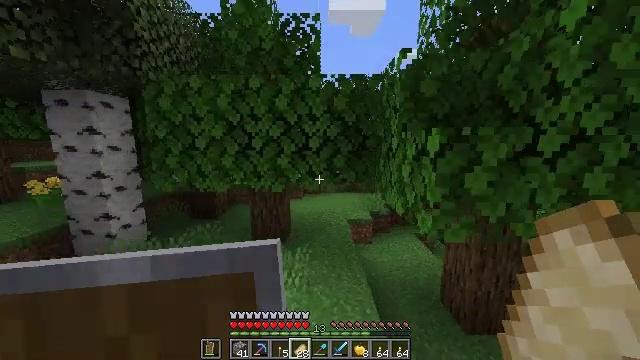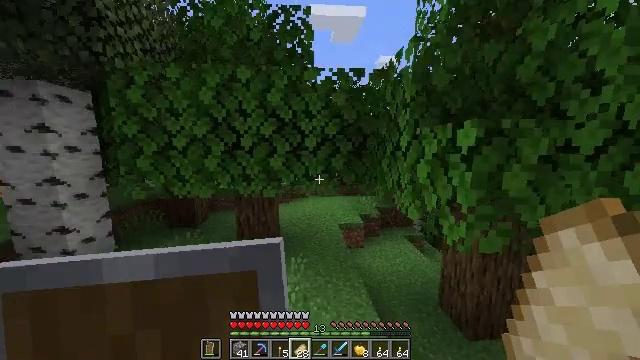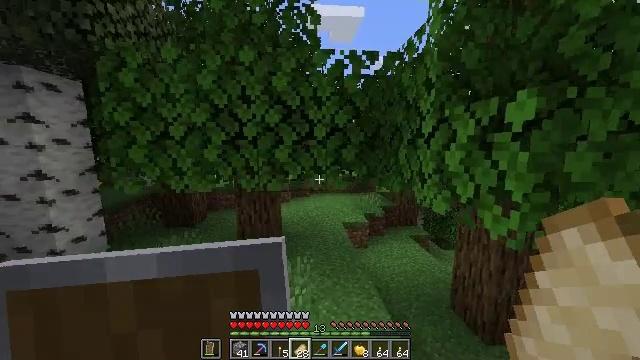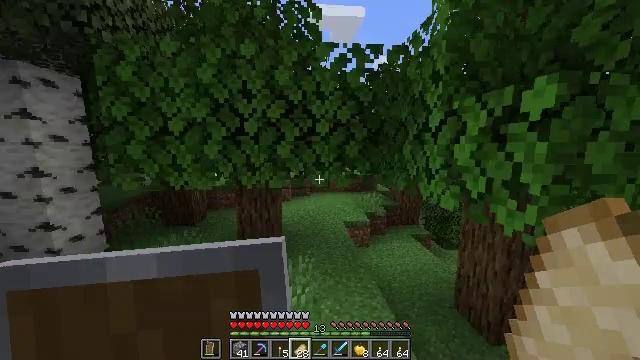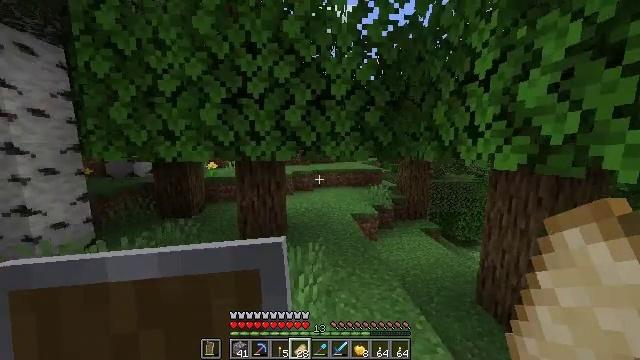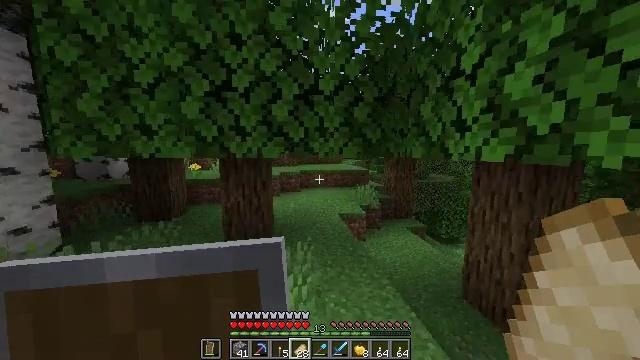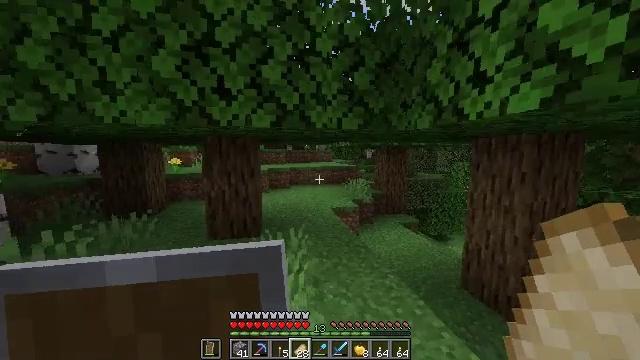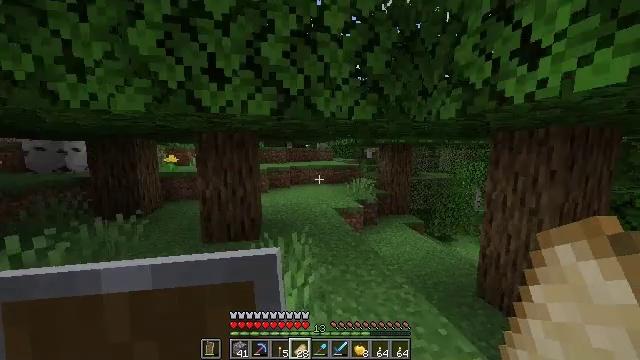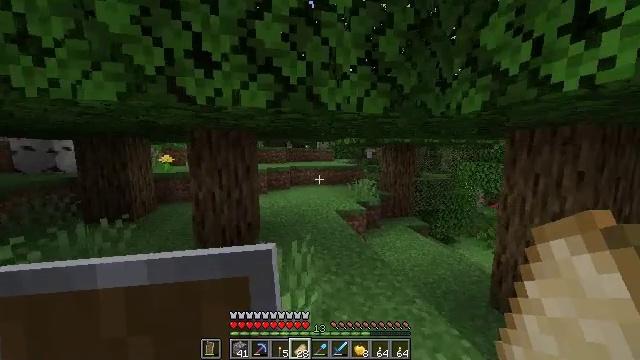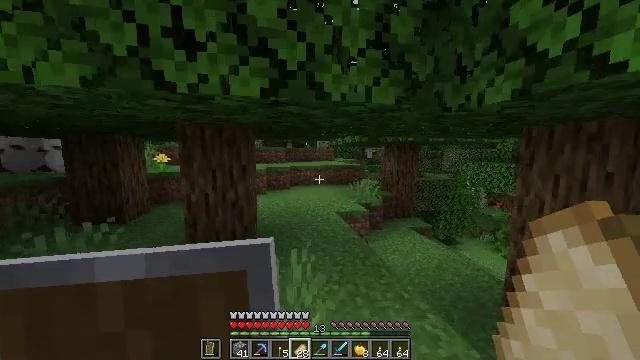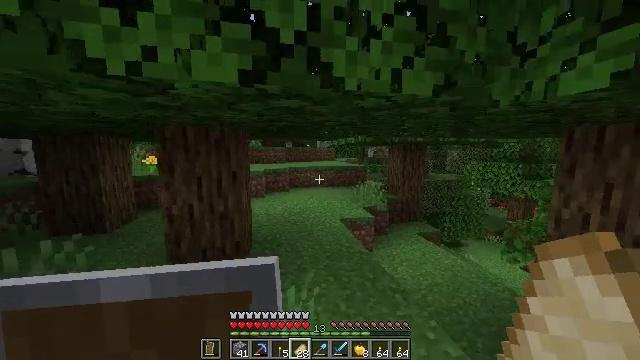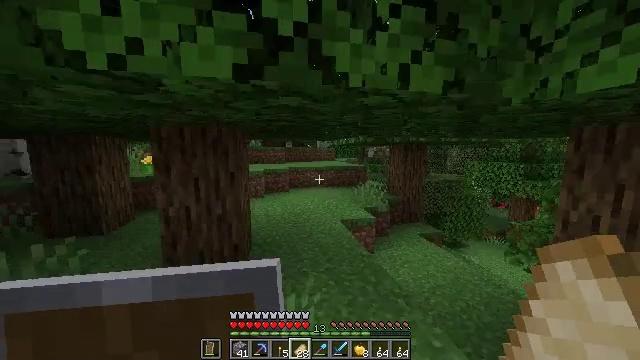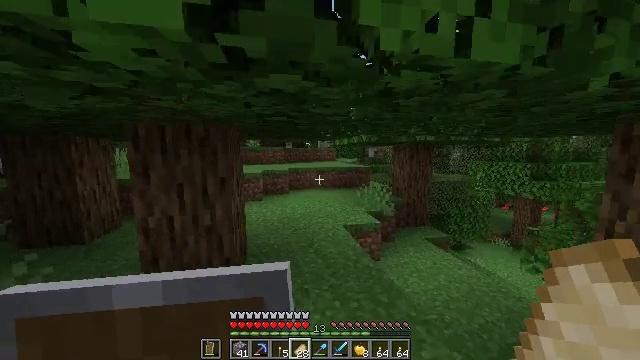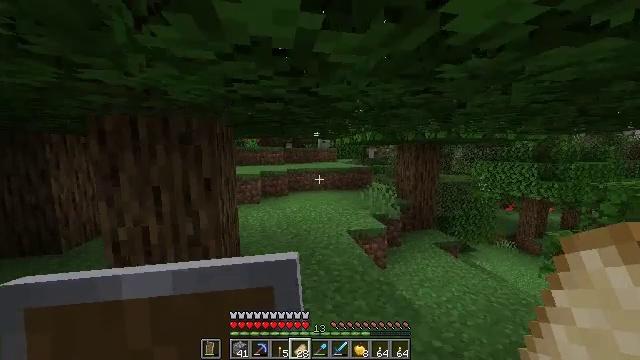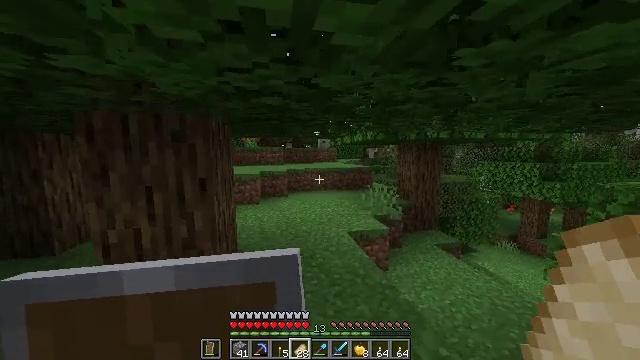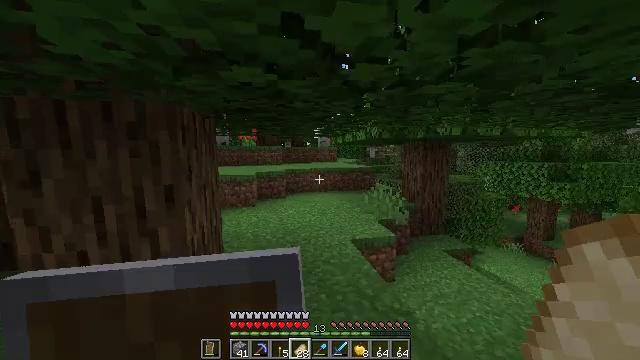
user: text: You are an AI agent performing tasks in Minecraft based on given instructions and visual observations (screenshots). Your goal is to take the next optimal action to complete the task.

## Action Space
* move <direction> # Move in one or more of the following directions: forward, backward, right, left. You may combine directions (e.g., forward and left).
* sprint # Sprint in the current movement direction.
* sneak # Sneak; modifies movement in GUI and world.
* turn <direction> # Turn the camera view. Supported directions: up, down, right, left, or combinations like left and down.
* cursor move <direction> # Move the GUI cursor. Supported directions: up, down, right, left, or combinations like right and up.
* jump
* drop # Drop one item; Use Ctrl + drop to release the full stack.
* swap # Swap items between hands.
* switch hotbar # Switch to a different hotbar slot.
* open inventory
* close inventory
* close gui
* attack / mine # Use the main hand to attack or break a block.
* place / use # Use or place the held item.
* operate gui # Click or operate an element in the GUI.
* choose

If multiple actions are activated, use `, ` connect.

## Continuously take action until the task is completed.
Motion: motion action
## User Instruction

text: Combat the chicken.
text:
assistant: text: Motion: move forward, turn right
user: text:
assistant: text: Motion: move forward
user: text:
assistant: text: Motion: move forward
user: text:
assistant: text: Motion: move forward and move right
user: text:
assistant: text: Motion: move forward and move right, turn right
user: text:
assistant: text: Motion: move forward and move right, turn right
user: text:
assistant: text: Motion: move forward
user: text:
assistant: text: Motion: move forward
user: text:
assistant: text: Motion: move forward
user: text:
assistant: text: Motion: move forward
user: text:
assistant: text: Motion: move forward
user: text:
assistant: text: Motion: move forward
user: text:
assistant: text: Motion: move forward
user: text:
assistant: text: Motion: move forward
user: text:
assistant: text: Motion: move forward
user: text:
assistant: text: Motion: move forward
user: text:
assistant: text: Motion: move forward
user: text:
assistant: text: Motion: move forward
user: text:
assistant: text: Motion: move forward
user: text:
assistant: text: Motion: move forward, jump
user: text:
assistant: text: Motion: move forward, jump
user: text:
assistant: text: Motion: move forward
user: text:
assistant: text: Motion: move forward, jump
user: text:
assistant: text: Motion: move forward, jump
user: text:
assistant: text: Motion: move forward
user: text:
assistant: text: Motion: move forward
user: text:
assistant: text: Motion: move forward
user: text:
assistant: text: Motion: move forward
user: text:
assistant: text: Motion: move forward
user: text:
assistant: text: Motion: move forward